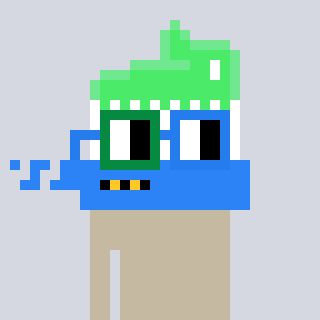
a pixel art character with square green and blue glasses, a toothbrush-shaped head and a bege-colored body on a cool background